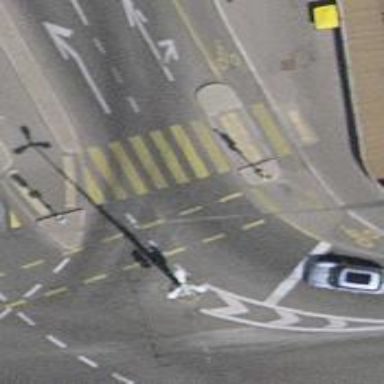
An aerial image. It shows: Road crossing with traffic signals.